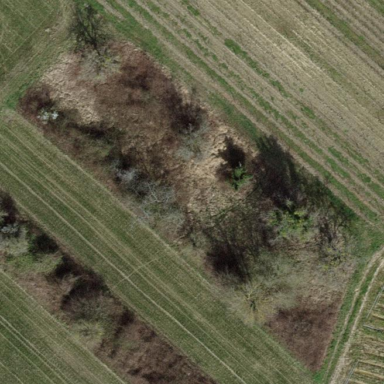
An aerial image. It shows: Orchard.